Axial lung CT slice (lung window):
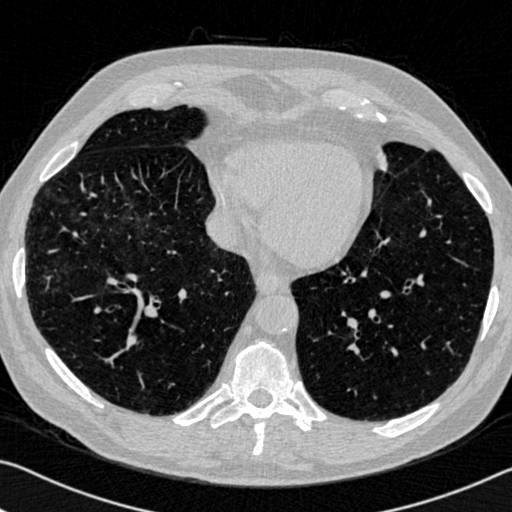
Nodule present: no